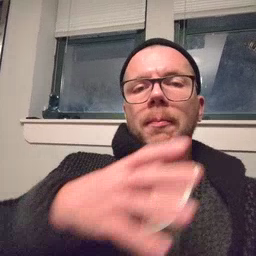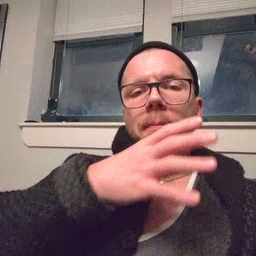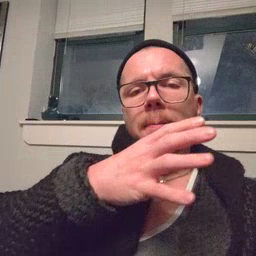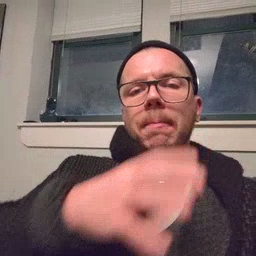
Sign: mom